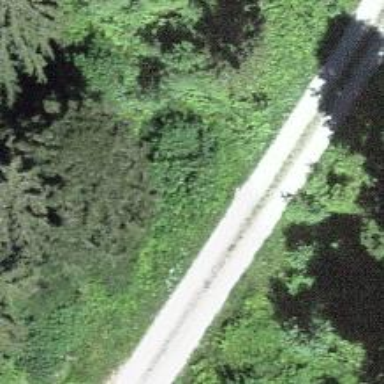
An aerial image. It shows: Culvert tunnel.